Interaction volume radius: 10 \u00c5
Interaction volume height: 10 \u00c5
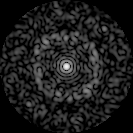
Disorder parameter: 0.851